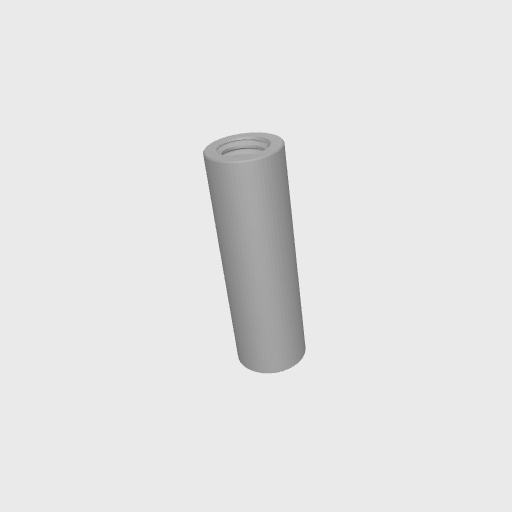
Part: Standoff6OD19